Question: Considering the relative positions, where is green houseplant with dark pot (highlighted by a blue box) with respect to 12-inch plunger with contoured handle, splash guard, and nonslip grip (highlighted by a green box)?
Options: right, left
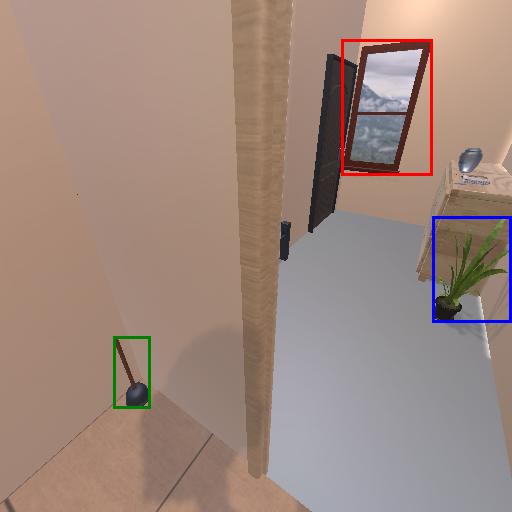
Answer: right